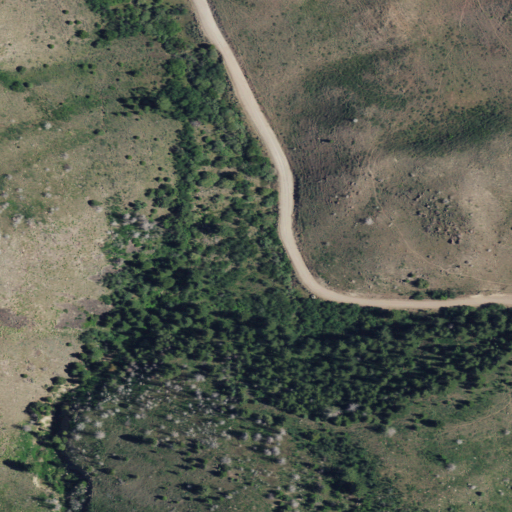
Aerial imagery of valley in Idaho named Dogtooth Hollow containing grassland, evergreen forest, open development, shrub, woody wetlands, deciduous forest, herbaceous wetlands, and pasture